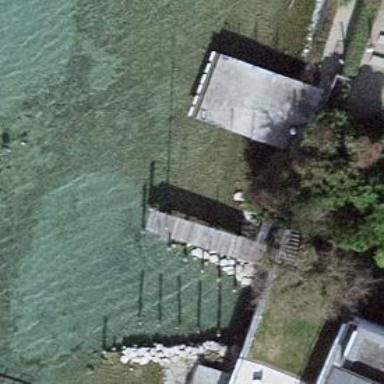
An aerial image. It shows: Man-made pier.